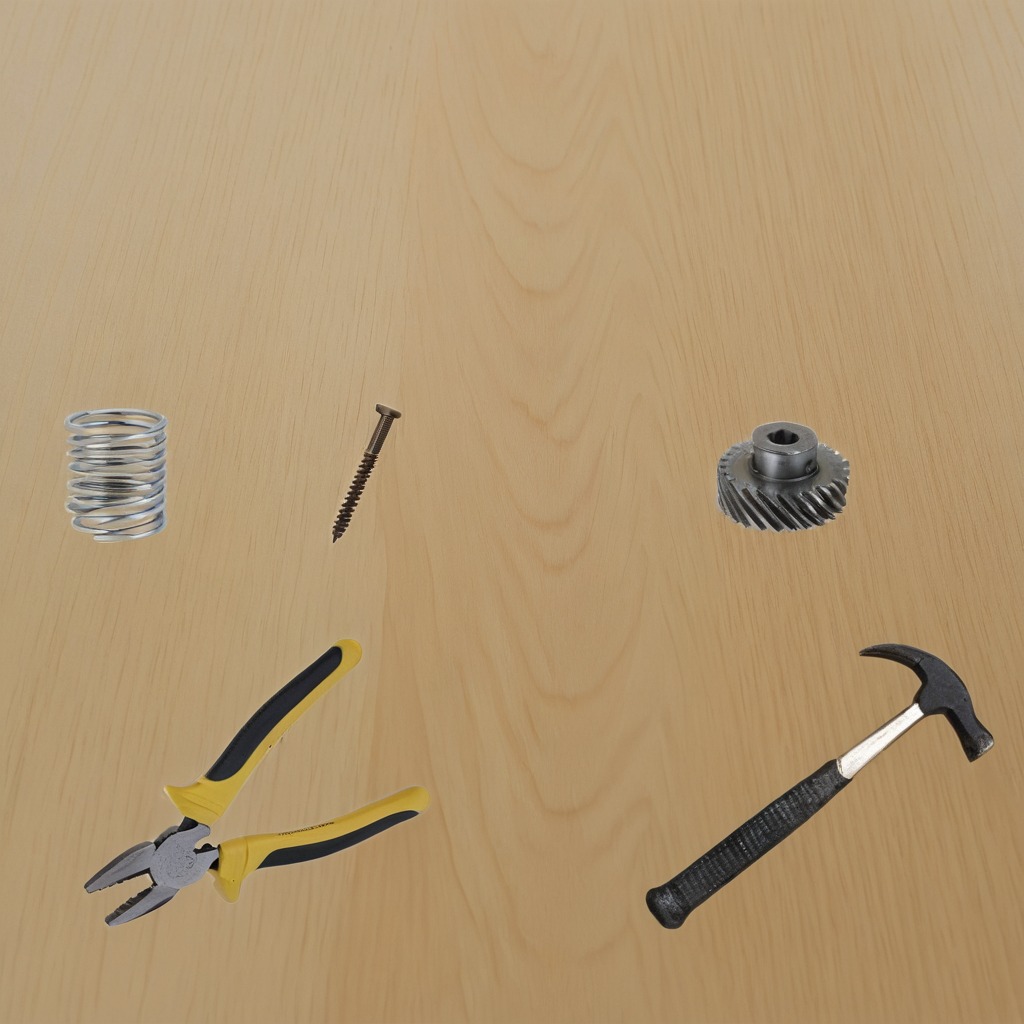
A gear with teeth, a hammer, a metal machine screw, pliers, and a coiled metal spring are lying on the plywood surface.